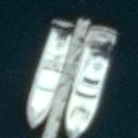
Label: civil